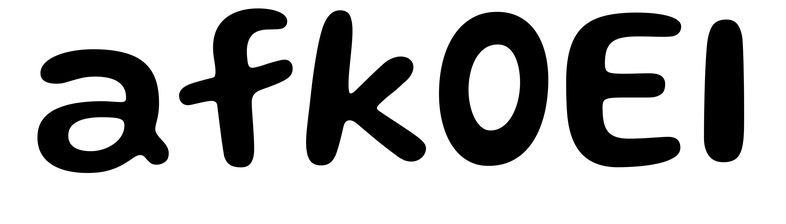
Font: Gluten_Medium